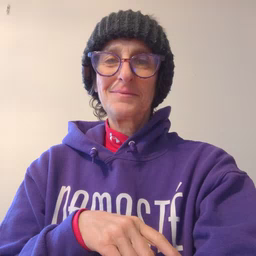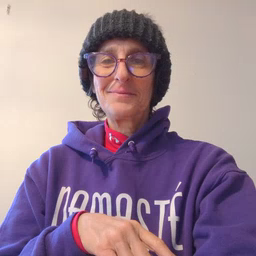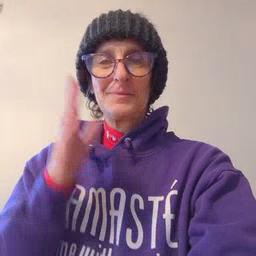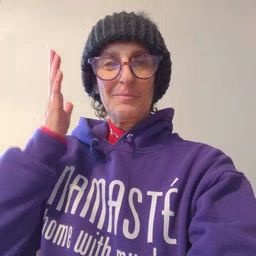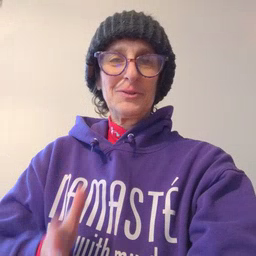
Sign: person